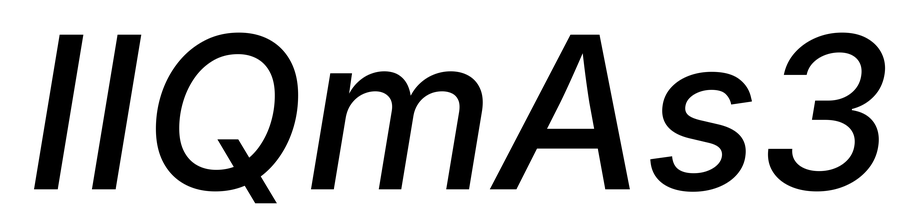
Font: Inter-Italic_Medium_Italic